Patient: sex M, age 60
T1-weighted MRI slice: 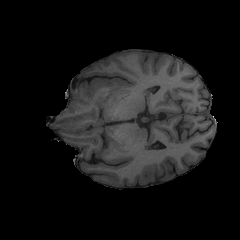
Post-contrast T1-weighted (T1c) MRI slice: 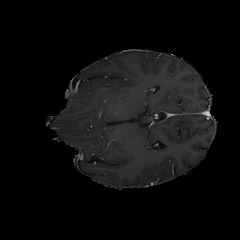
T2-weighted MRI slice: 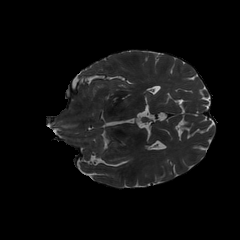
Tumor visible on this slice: yes
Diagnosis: Glioblastoma, IDH-wildtype
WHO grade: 4